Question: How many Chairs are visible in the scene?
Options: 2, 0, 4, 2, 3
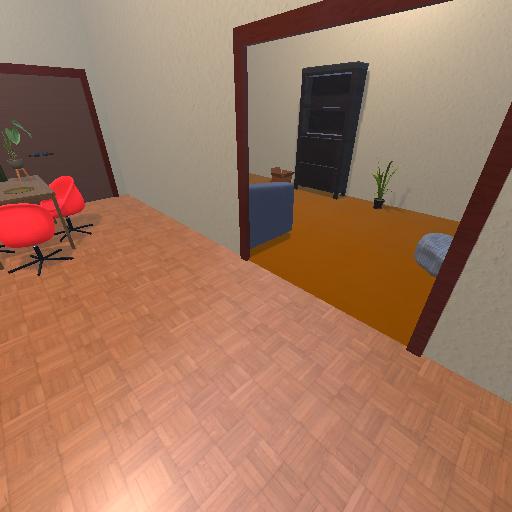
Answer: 2